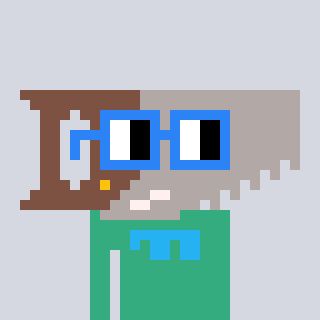
a pixel art character with square blue glasses, a saw-shaped head and a teal-colored body on a cool background